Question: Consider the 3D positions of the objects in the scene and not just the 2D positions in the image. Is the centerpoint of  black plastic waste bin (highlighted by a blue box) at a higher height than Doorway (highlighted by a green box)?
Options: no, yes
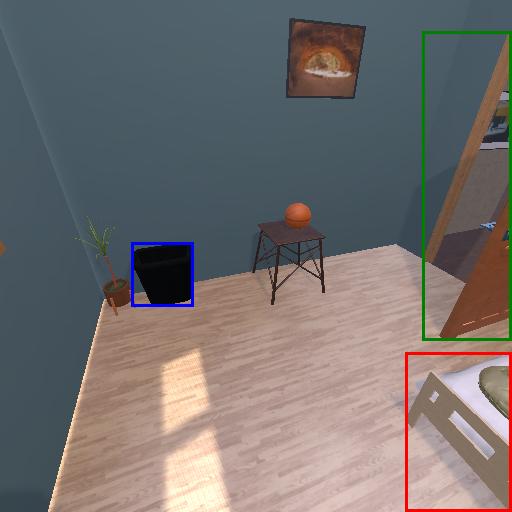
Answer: no